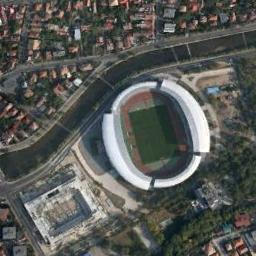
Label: stadium